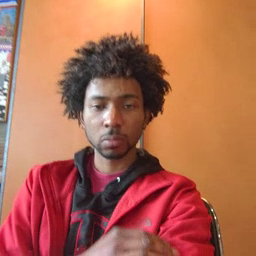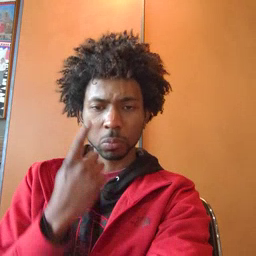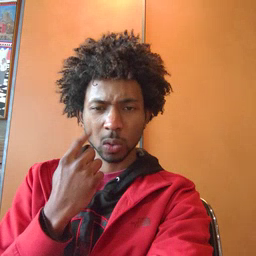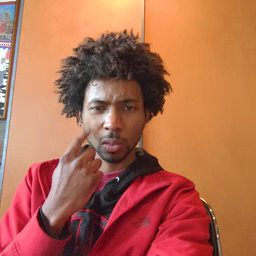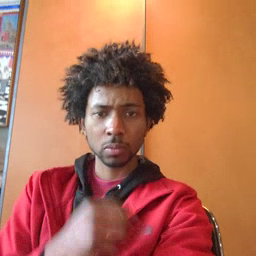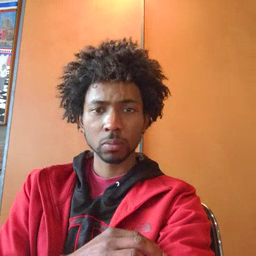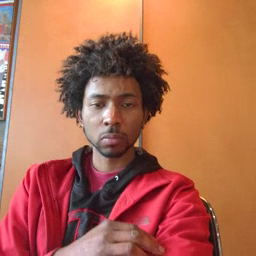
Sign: cry